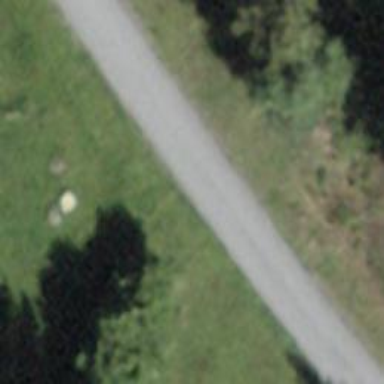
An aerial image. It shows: Unclassified road with paved surface.